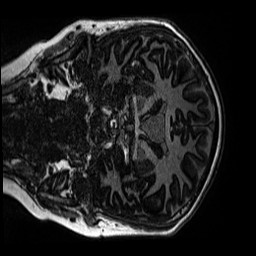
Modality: MP2RAGE
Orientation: coronal
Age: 12
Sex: male
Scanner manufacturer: siemens
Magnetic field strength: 3 T
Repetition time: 4 s
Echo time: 0.00299 s